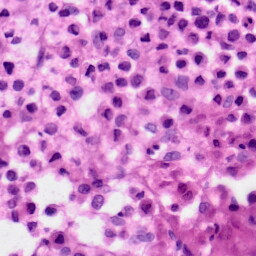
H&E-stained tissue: Skin